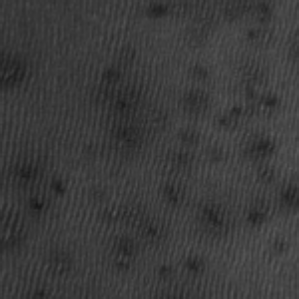
Label: frost